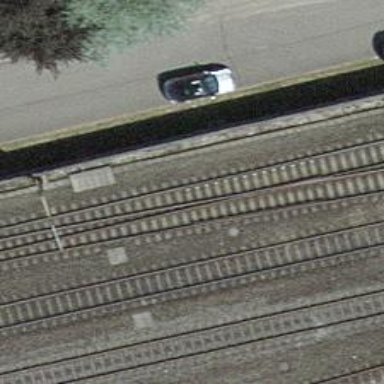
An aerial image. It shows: Railway track with electrified contact lines. This is siding track.